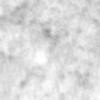
Label: no_change